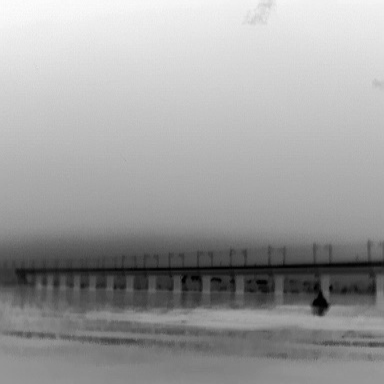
There is a warship in the infrared image.